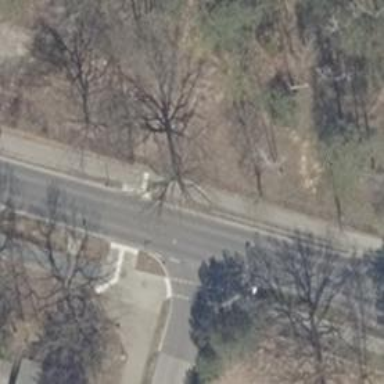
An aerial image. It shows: Unmarked road crossing.